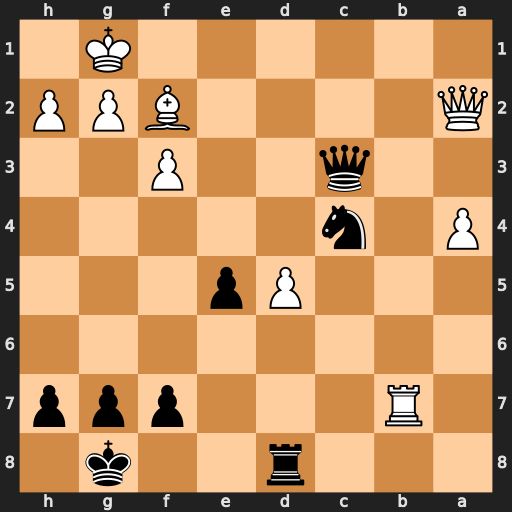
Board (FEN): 3r2k1/1R3ppp/8/3Pp3/P1n5/2q2P2/Q4BPP/6K1
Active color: b
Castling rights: -
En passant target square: -
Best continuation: Qc1+ Be1 Qxe1#